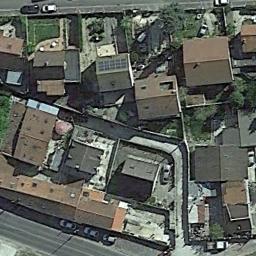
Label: dense_residential